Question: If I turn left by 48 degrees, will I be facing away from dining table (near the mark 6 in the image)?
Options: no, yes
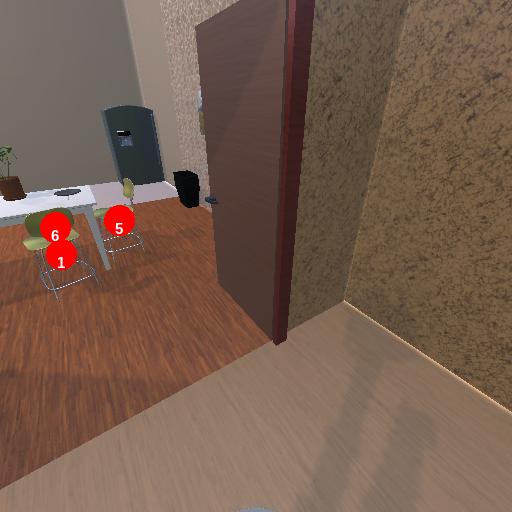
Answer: no